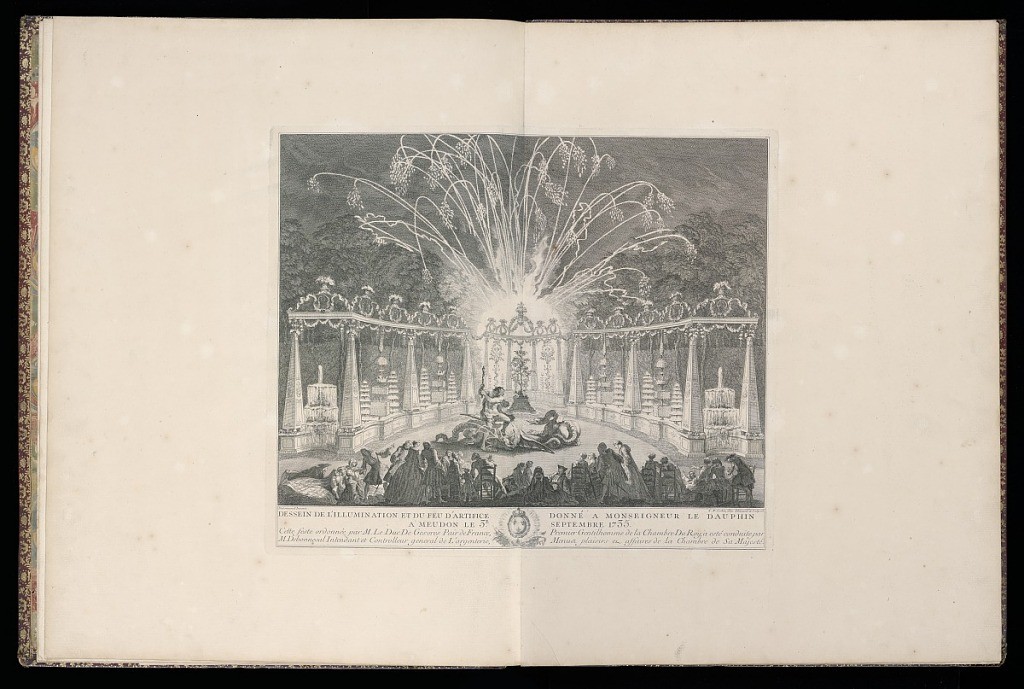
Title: Dessein de l’illumination et du feu d’artifice donné à Monseigneur le Dauphin à Meudon le 3e septembre 1735
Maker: Charles-Nicolas Cochin the younger, French, 1715–1790
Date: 1756
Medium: Etching and engraving on laid paper
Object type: Bound print
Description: Exterior view of the gardens of the Palace at Versailles during a fireworks display for Louis XV, King of France. An arched colonnade trellis with two three-tiered fountains at left and right; ornately fashioned topiaries and plants in the other intervals, with a tree upon a pedestal at the center back. Within the semi-circular stage, a man wearing an animal skin slays two fantastic beasts with a large club. His left foot steps on the dragon at left, from whose mouth emits trails of smoke. (Figures are larger than life, possibly a sculptural group depicting one of the trials of Hercules.) In the background, a large circle of light at lower center, with arcs of fireworks spiraling out in all directions, illuminating the treetops at either side. In the foreground, an audience of figures—the male and female spectators sit on wooden chairs and stand in groups watching the display.